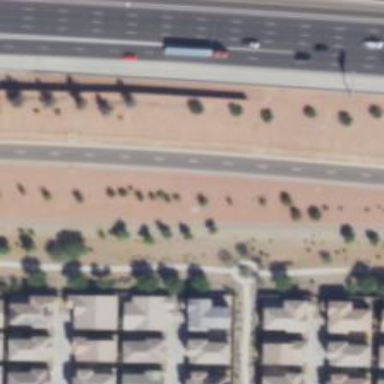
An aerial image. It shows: Asphalt trunk link road.